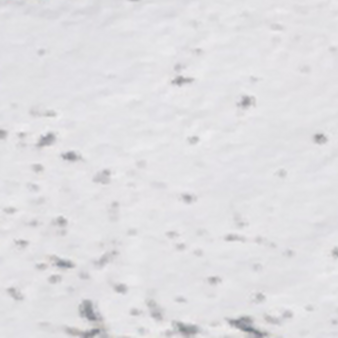
Label: other